Question: ## Files
- index.php :'''
<?php
include_once 'index_a.php';
?>
'''
- index_a.php :'''
<html>
<head>
<title>test</title>
</head>
<body>
casa
</body>
</html>
'''
## Results
The first result is from the 'index.php' and the second 'index_a.php'.

Why I defend those quotes?
If 'index_a.php' converts the file in UTF-8 without BOM, quotation marks do not appear, but I want the file to be encoded in UTF-8.
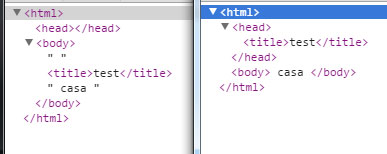
Answer: If you want to change your encoding of your Files i would sugguest you to use <URL>!
After you installed it you can open your files in it and change the encoding like this:
(See point "Convert to UTF-8")

UPDATE:
This should work for you:
index.php:
'''
<?php
include_once 'index_a.php';
?>
'''
index_a.php:
'''
<!doctype html>
<html>
<head>
<meta charset="utf-8">
<title>test</title>
</head>
<body>
casa
</body>
</html>
'''